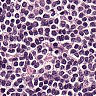
Metastatic tissue present: no